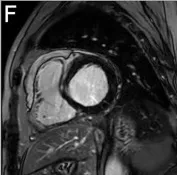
Cardiac MRI images of June 2019 (from D to F) show the persistence of the right ventricle anterior wall thickening (14x56 mm). (F) IR TSET1 image for evaluation of myocardial late enhancement in short axis on the cardiac base.
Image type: radiology (mri)